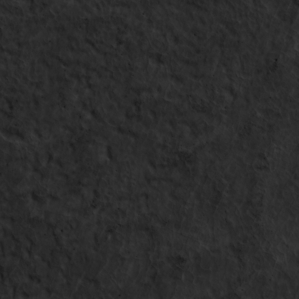
Label: non_frost